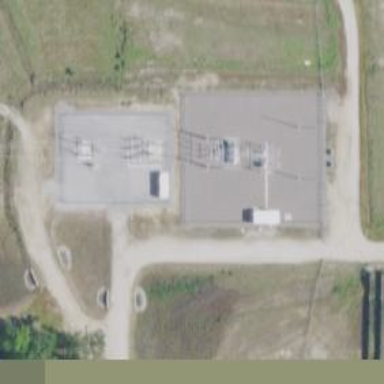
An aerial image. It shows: Switch for power supply.